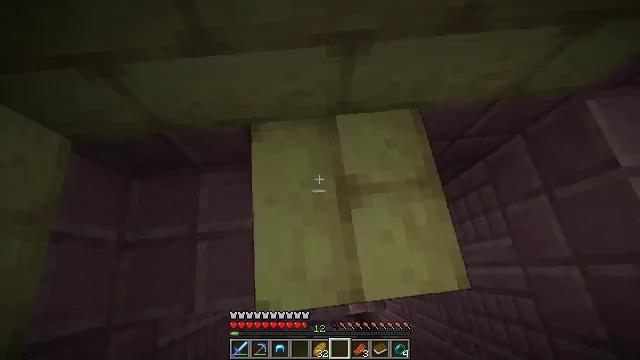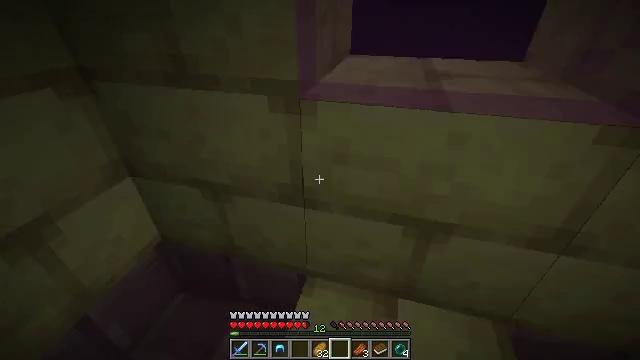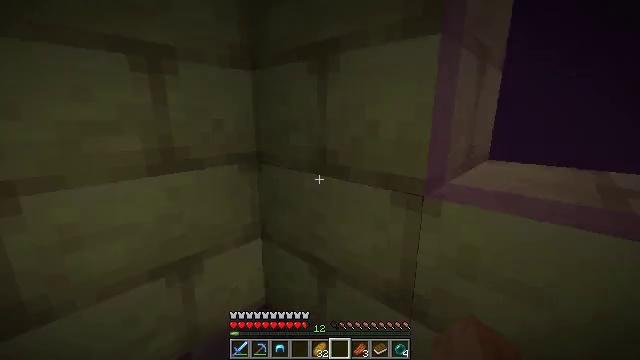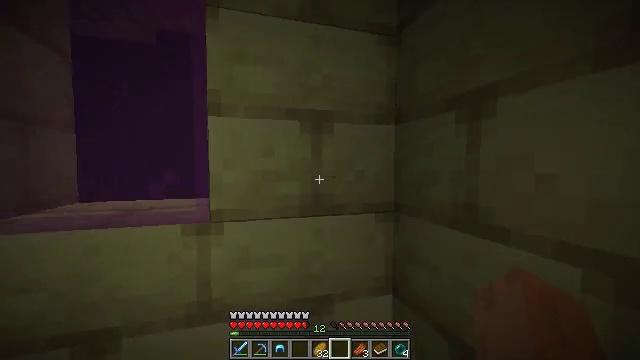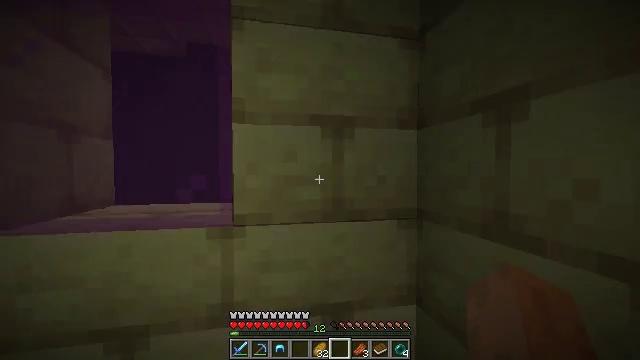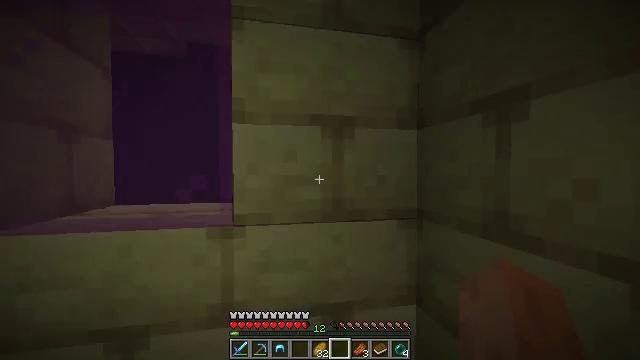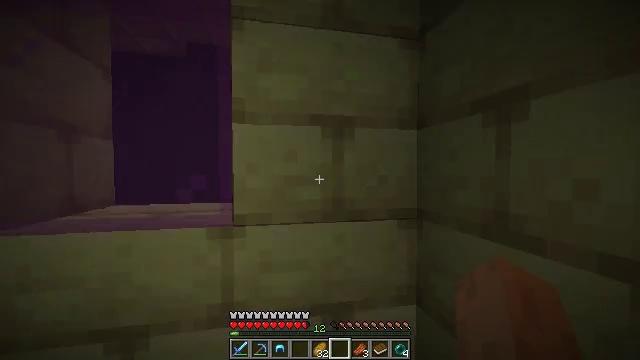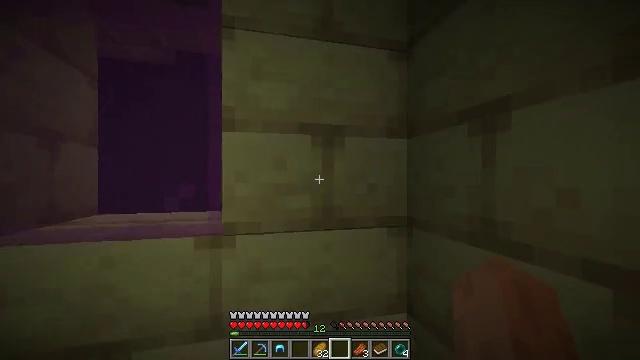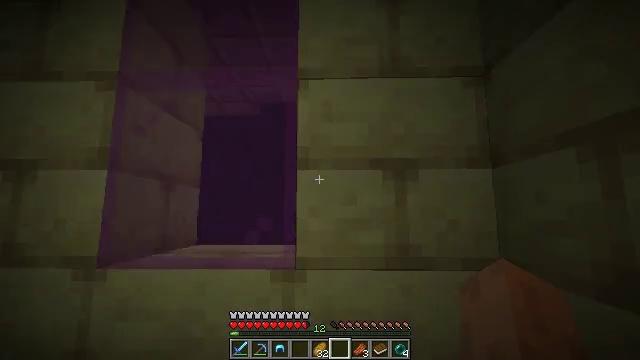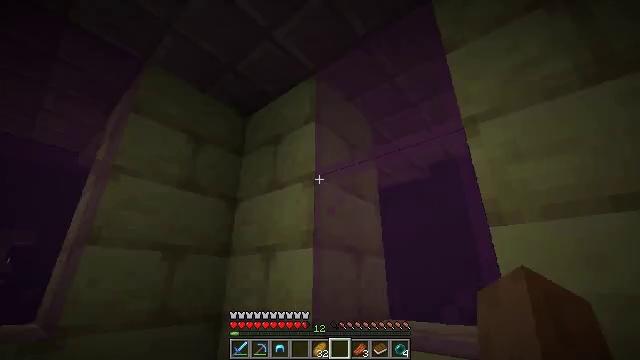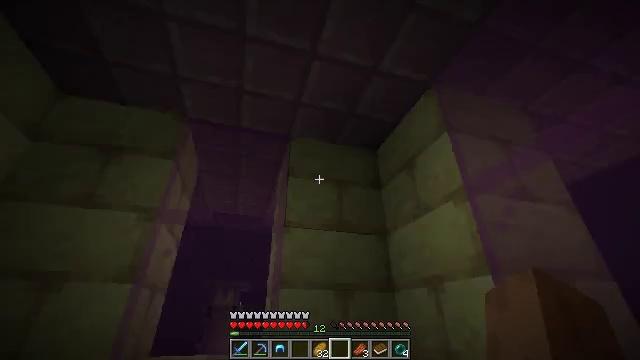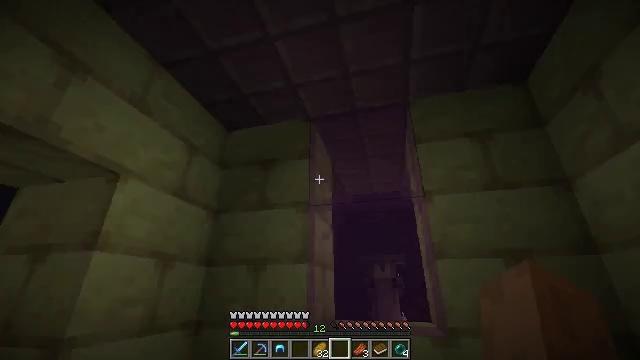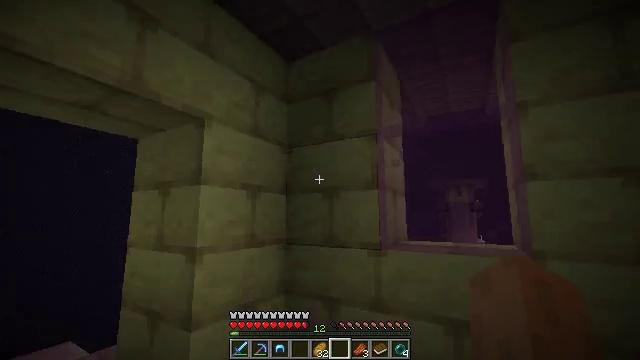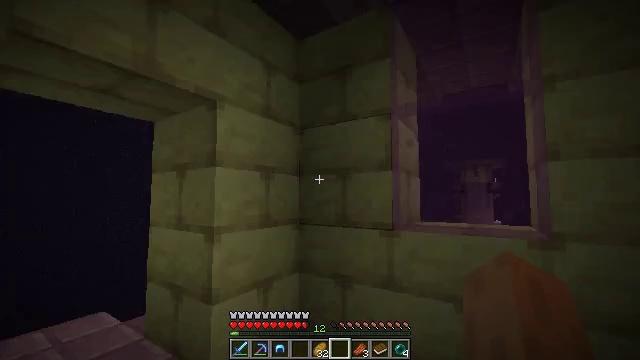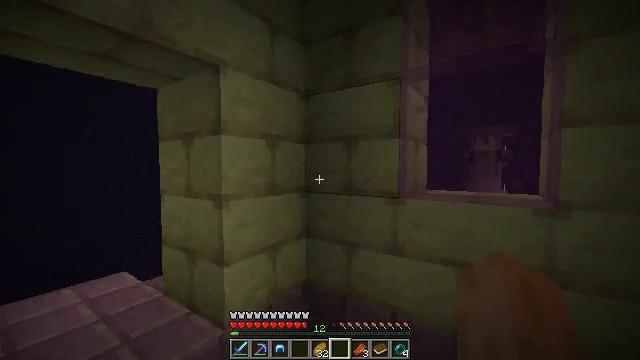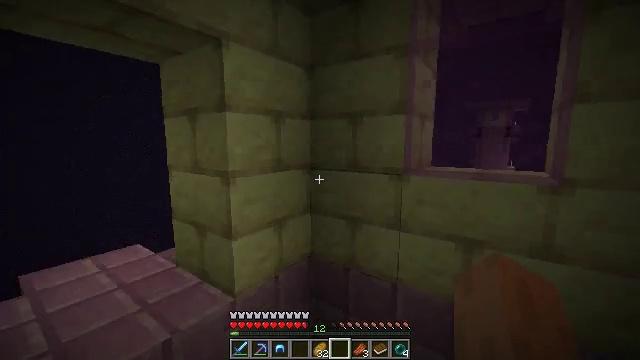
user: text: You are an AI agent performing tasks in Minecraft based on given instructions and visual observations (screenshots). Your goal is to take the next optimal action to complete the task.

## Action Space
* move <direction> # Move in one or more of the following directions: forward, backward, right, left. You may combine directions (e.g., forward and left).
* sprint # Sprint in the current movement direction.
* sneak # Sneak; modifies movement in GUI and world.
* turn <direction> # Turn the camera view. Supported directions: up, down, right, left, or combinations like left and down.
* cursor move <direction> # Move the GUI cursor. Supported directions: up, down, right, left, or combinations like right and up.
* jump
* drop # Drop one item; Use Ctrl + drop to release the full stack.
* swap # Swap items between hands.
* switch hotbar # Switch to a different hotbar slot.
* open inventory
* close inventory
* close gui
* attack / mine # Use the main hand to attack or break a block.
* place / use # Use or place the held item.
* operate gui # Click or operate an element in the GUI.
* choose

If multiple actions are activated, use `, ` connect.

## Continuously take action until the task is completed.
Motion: motion action
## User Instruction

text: Break the end rod from its place.
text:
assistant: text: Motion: sneak, turn left and up
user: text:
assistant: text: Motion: sneak, turn left and up
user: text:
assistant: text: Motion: sneak, turn left and up
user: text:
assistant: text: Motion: sneak, turn left and up
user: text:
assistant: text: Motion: sneak
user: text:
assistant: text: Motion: sneak
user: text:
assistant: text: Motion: sneak, turn right and up
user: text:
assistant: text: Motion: sneak, turn left and up
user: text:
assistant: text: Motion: sneak, turn left and up
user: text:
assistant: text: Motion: sneak, turn left and up
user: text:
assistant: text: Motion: sneak, turn left and down
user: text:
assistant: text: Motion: sneak, turn left and down
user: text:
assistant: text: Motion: sneak, turn left and down
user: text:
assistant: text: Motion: sneak, turn left and down
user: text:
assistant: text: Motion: move back, sneak, turn left and down
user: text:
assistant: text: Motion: move back, sneak, turn left and down
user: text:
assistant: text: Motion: move back, sneak, turn left
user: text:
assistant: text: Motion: move back, sneak, turn left
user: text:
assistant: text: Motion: move back, sneak, turn left and down
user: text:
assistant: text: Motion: move back, sneak, turn left and down
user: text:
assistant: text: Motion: move back, sneak, turn left and down
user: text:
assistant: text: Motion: move back, sneak
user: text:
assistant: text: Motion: move back, sneak, turn right
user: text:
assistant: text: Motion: sneak
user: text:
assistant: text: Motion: sneak
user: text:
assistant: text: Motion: sneak
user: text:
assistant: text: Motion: sneak, turn left and up
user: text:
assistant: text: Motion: sneak, turn left and down
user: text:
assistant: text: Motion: sneak, turn left and down
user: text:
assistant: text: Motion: sneak